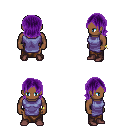
a pixel art fantasy rpg character, male body template, human, dark skin, chain tabard jacket, robe skirt, purple long bangs hairstyle, bracelets, maroon shoes, four views (front, back, left, right), 2x2 character sprite sheet, small pixel art, hard edges, no anti-aliasing